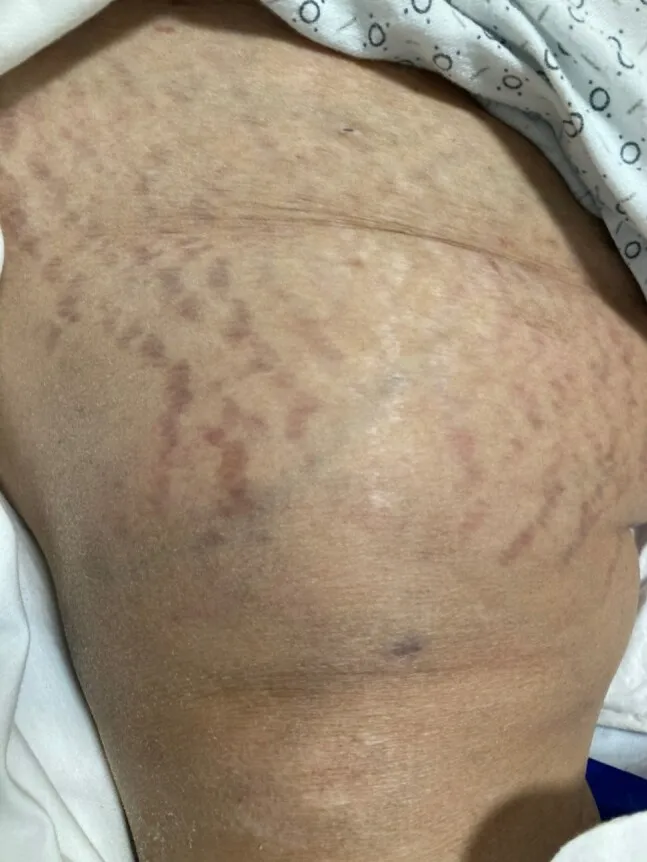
Striae on the right thigh seen in patient 1.
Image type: medical_photograph (skin_photograph)